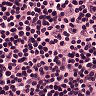
Metastatic tissue present: no